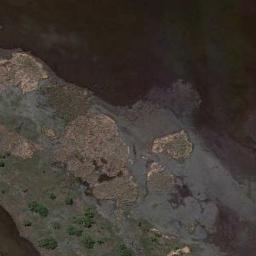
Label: wetland